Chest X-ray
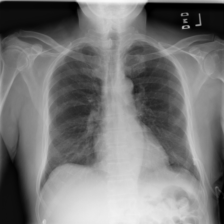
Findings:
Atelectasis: negative
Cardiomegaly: negative
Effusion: negative
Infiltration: negative
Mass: negative
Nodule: negative
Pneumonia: negative
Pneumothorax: positive
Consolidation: negative
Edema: negative
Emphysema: negative
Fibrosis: negative
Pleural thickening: negative
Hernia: negative